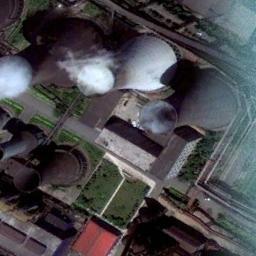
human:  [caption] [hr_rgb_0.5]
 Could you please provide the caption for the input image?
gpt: There are two thermal power stations, and the right one is emitting smoke .

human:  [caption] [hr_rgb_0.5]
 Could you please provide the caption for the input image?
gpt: The thermal power station is on the grass next to some buildings with white mist above .

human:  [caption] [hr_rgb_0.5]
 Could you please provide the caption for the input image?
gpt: There are factory buildings and green spaces in the thermal power station, there are four cooling towers and three are steaming .

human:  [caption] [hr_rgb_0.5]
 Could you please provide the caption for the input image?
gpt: Many buildings of different shapes are next to the thermal power station .

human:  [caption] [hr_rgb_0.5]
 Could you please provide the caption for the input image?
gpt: There are several chimneys on the thermal power station .